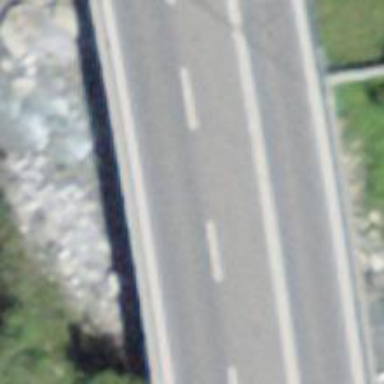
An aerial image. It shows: Primary highway with bridge.